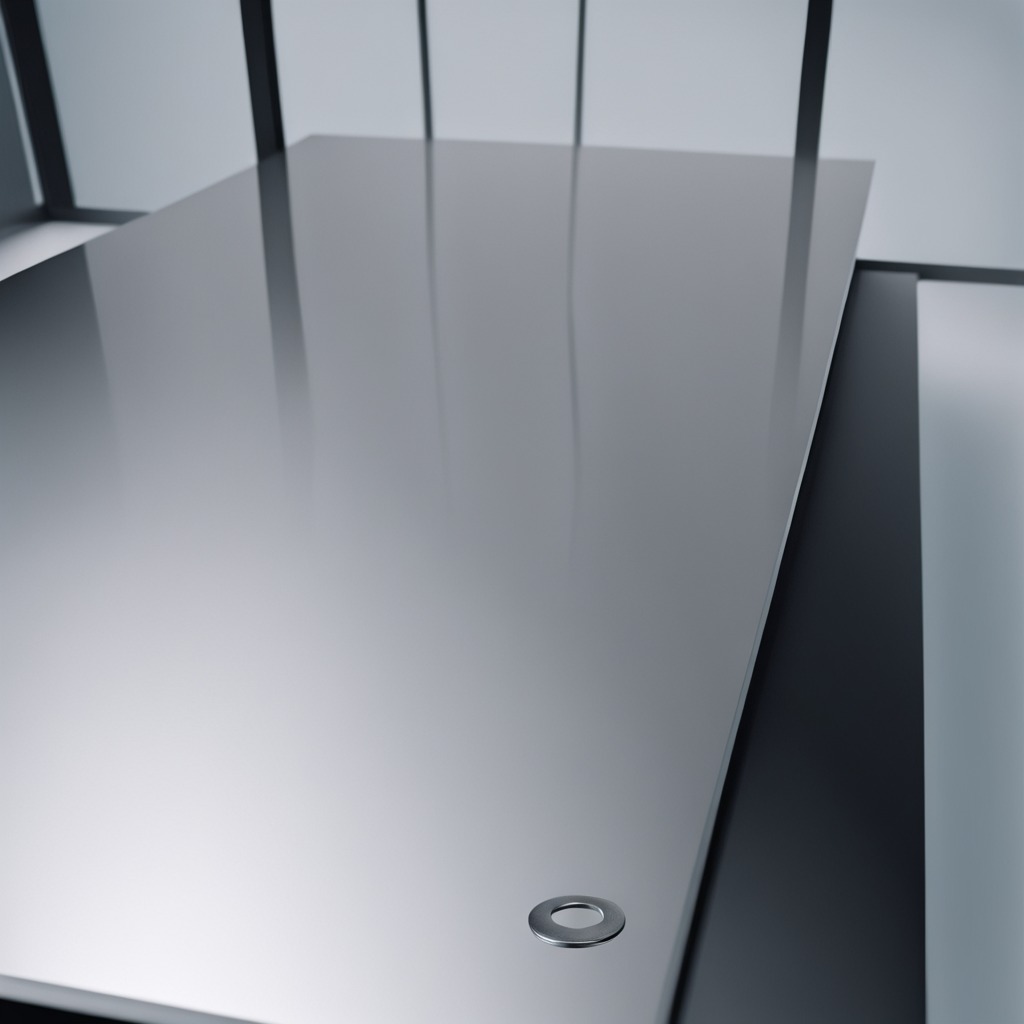
A flat metal washer is lying on the stainless steel table.